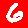
Digit: 6